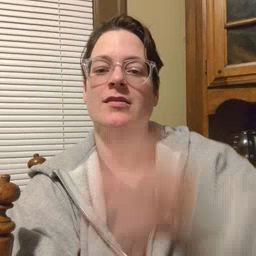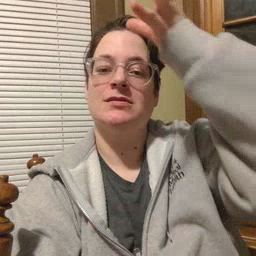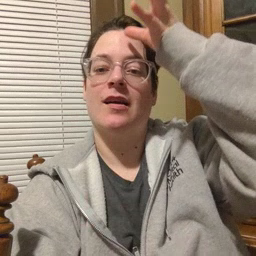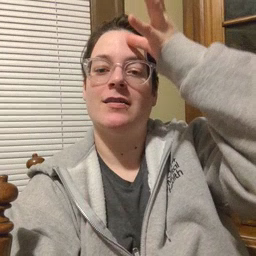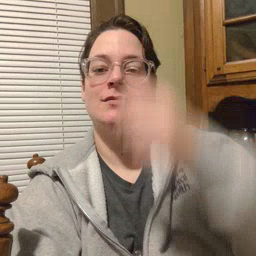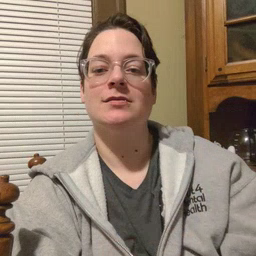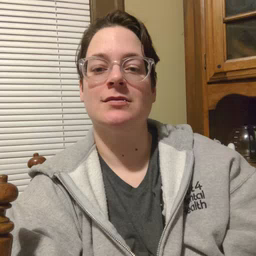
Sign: dad